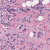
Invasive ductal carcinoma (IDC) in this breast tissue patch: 1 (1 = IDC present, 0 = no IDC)